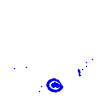
Particle: electron